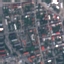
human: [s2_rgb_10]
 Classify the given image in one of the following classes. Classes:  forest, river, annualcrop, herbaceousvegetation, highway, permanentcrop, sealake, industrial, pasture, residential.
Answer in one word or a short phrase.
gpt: Residential